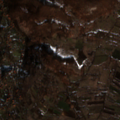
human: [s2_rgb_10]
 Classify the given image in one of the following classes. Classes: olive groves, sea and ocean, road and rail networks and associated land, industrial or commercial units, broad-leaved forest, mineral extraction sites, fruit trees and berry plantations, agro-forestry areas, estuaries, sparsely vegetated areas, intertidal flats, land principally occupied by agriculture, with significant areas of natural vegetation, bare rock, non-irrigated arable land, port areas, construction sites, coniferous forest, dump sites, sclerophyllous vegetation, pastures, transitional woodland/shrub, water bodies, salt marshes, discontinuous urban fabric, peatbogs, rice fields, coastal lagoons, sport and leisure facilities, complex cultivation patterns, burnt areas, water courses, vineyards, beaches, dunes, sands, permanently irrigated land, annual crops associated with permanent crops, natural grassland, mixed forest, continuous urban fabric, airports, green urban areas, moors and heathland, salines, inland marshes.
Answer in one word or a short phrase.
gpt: discontinuous urban fabric, non-irrigated arable land, pastures, complex cultivation patterns, land principally occupied by agriculture, with significant areas of natural vegetation, broad-leaved forest